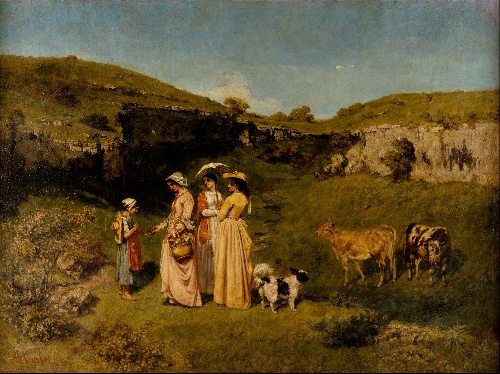
Title: Young Ladies of the Village
Artist: Gustave Courbet
Artist bio: French, Ornans 1819–1877 La Tour-de-Peilz
Date: 1851–52
Object type: Painting
Classification: Paintings
Medium: Oil on canvas
Dimensions: 76 3/4 x 102 3/4 in. (194.9 x 261 cm)
Department: European Paintings
Credit line: Gift of Harry Payne Bingham, 1940
Accession year: 1940
Repository: Metropolitan Museum of Art, New York, NY
Tags: Baskets|Landscapes|Parasols|Girls|Women|Cows|Dogs